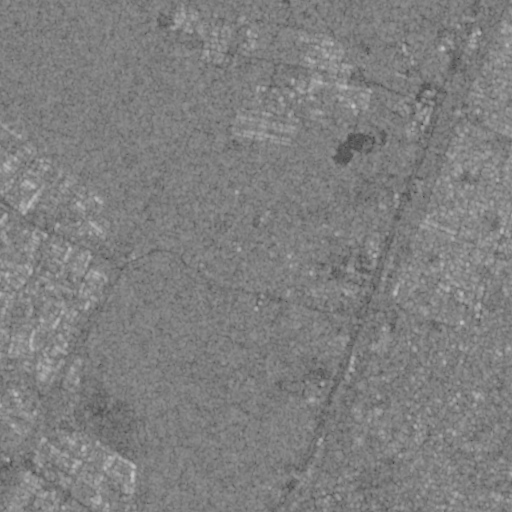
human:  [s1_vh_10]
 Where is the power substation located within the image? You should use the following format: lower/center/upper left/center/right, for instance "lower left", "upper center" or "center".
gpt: The power substation is located in the center right of the image.
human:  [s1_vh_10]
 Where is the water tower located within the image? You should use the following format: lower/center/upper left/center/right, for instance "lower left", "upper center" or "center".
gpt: The water tower is located in the lower center of the image.
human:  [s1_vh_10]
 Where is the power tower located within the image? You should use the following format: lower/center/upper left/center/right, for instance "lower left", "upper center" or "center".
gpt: There is no power tower in the image.

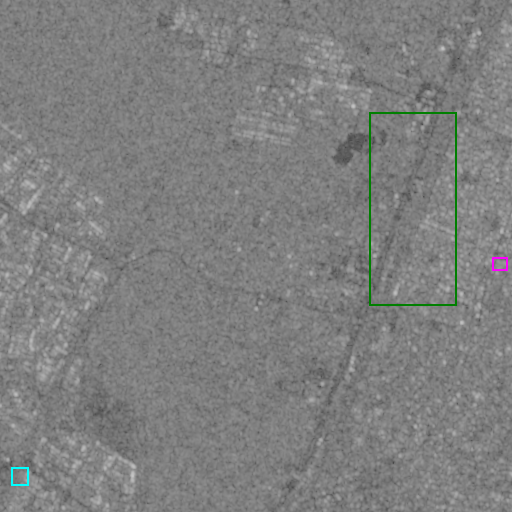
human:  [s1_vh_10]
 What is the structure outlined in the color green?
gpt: The structure outlined in green is a park.
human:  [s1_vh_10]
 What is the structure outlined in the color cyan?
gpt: The structure outlined in cyan is a parking lot.
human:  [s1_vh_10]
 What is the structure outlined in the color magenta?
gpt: The structure outlined in magenta is a power substation.
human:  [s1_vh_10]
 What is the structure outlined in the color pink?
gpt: There is no pink outline.